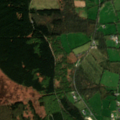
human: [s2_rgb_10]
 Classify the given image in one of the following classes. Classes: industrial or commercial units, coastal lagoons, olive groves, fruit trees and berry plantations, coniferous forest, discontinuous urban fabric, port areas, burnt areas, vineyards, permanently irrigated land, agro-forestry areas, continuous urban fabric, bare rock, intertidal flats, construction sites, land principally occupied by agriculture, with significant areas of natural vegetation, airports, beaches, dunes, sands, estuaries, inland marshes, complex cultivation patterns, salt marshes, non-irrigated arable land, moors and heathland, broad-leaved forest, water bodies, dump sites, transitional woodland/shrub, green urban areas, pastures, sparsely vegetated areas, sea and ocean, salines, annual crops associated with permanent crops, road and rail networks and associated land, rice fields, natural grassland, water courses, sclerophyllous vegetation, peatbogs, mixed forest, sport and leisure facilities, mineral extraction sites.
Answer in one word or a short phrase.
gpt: pastures, coniferous forest, moors and heathland, transitional woodland/shrub